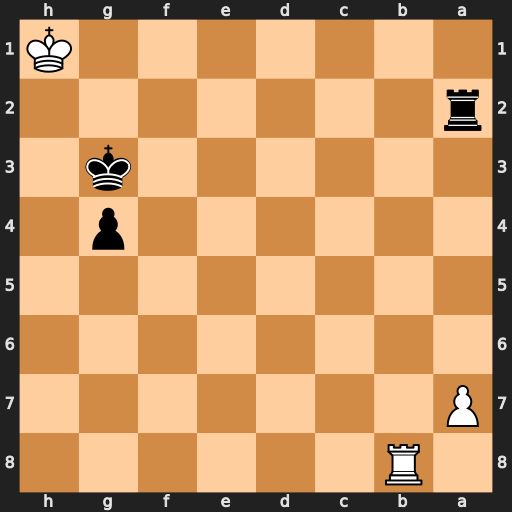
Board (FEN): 1R6/P7/8/8/6p1/6k1/r7/7K
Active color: b
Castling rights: -
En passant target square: -
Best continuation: Ra1+ Rb1 Rxb1#